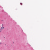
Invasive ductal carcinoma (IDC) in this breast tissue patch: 0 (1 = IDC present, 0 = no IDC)